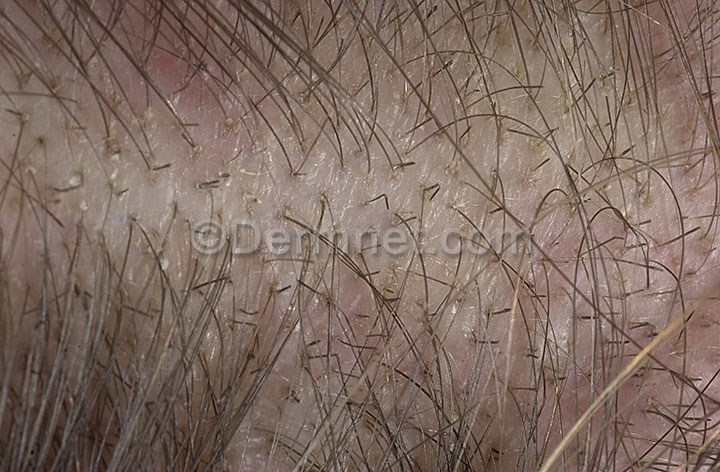
Disease: Hair Loss Photos Alopecia and other Hair Diseases